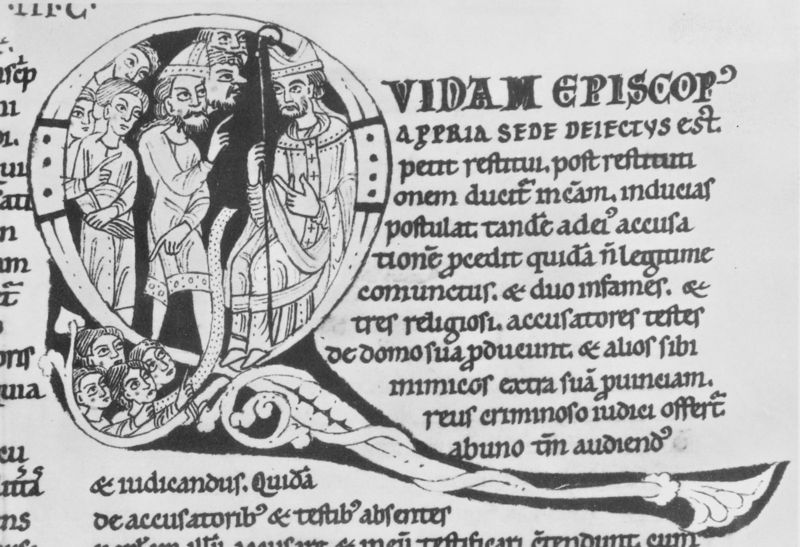
Titel: Decretum Gratiani Clm 17161
Institution: München, Bayerische Staatsbibliothek
Schlagwörter: mann, frauen, menschen, ausschnitt, männer, schwarz, leute, ornament, mütze, band, bibel, personen, person, krone, stock, schrift, stab, bischof, könig, robe, buch, kreuz, druck, schwarzweiss, seite, text, buchstaben, soldat, initiale, volk, ranke, initialien, mittelalter, mitra, könige, zeilen, hirtenstab, bitte, altdeutsch, handschrift, frage, latein, lateinisch, wörter, bischofsstab, buchmalerei, fürbitte, illuminiert, buchkunst, fruen, q, episcopus, prälatenstab, quidam, palium, buschof, anfangsbuchsstabe